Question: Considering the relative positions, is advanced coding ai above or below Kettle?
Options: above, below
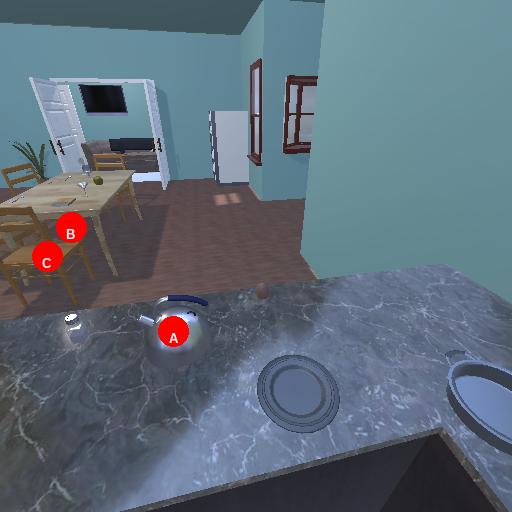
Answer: above